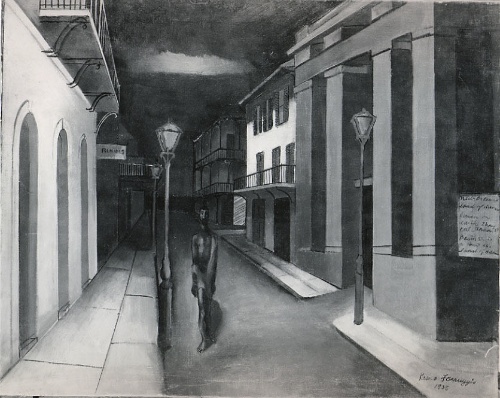
Title: Basin Street
Artist: Remo Farruggio
Artist bio: American, Palermo 1906–1981 Provincetown, Massachusetts
Date: 1938
Object type: Painting
Classification: Paintings
Medium: Oil on canvas
Dimensions: 24 × 30 in. (61 × 76.2 cm)
Department: Modern and Contemporary Art
Credit line: Gift of New York City W. P. A., 1943
Accession year: 1943
Repository: Metropolitan Museum of Art, New York, NY
Tags: Buildings|Streets